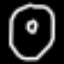
Label: donut